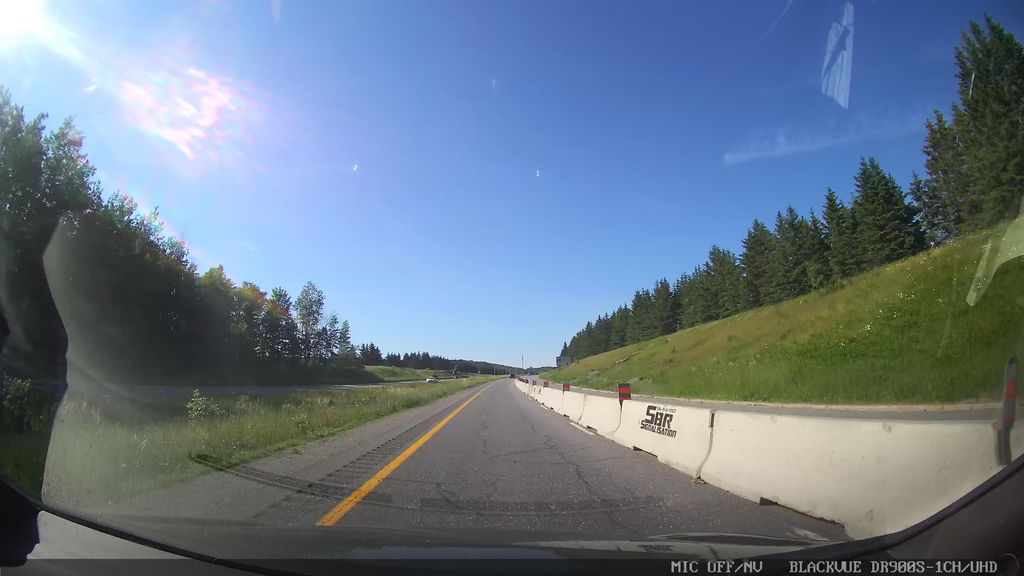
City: ottawa-gatineau